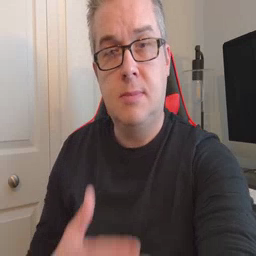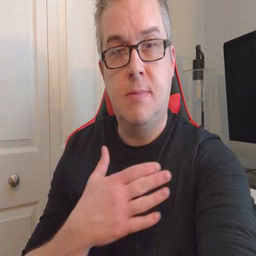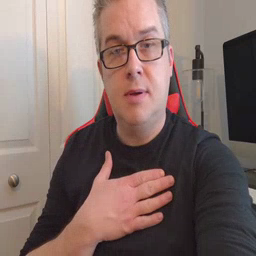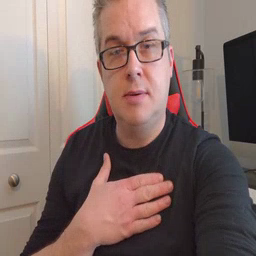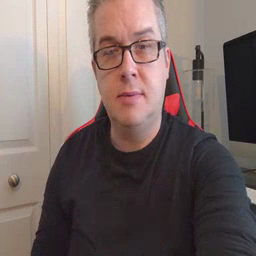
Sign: minemy